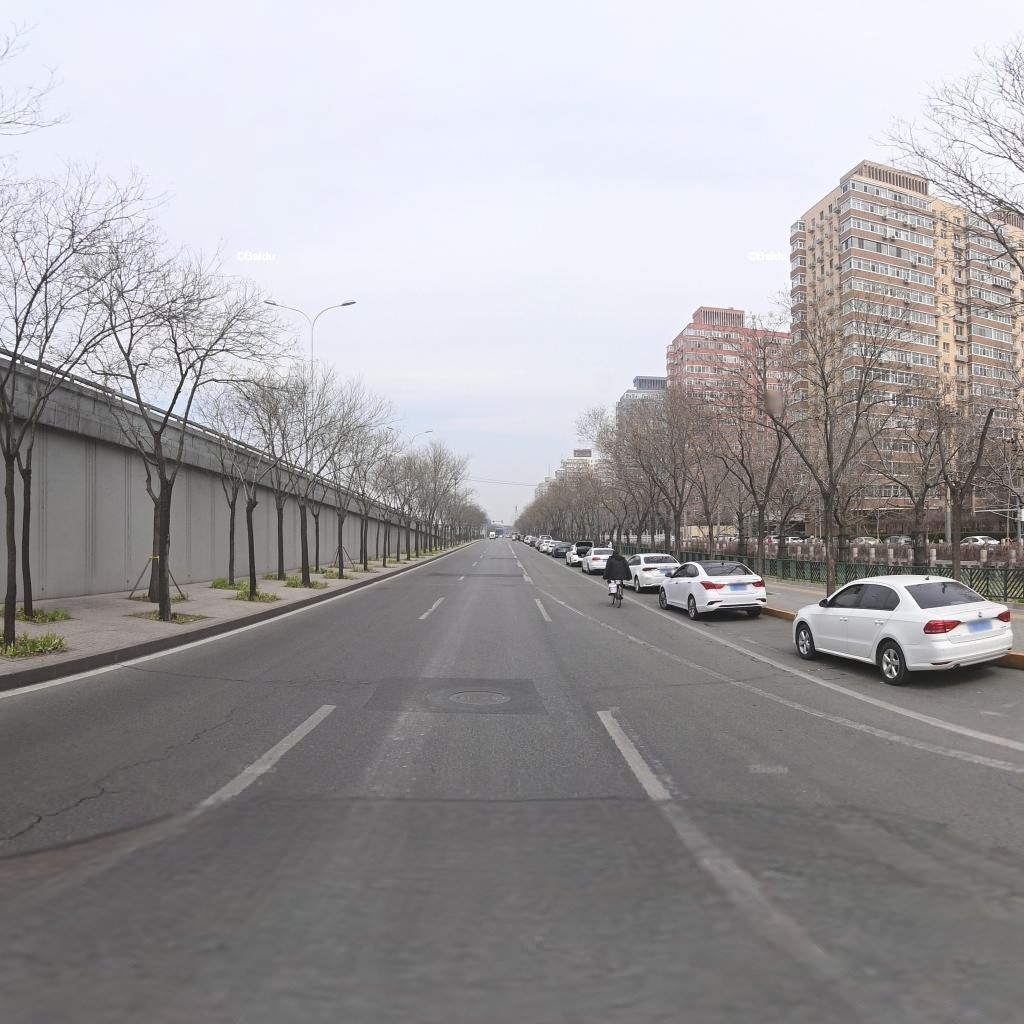
Region: Haidian
Road damage annotations: longitudinal crack, transverse crack, manhole cover, transverse crack